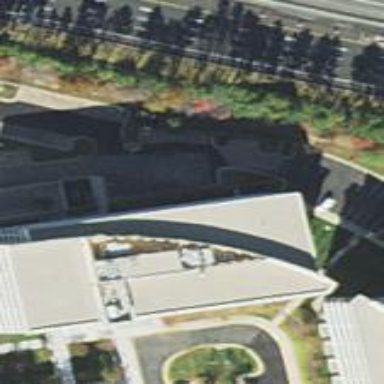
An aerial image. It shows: Commercial building.